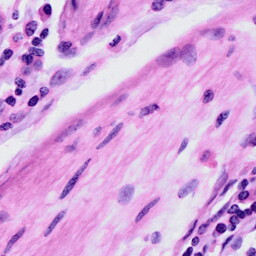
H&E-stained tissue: Cervix